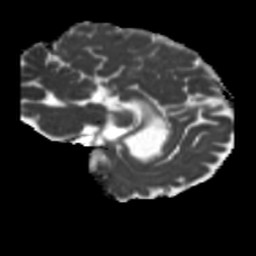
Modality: MD
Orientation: sagittal
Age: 46
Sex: male
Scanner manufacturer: siemens
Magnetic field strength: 3 T
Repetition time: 5.25 s
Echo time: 0.08 s